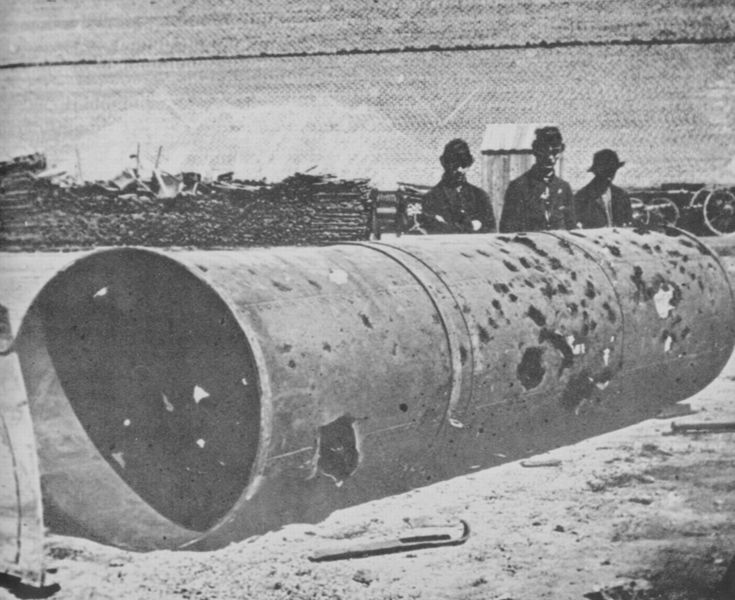
Titel: Rauchfang eines Rammschiffs der Rebellen
Künstler: Mathew B. Brady
Schlagwörter: dunkel, himmel, mann, meer, schatten, weiß, sand, geste, grau, hell, hintergrund, holz, hut, hüte, licht, männer, schwarz, dach, haus, herren, anzug, bärte, mützen, wand, arme, lang, stehen, steine, erde, feld, hütte, sonne, boden, drei, rund, räder, strand, arbeiten, mauer, geröll, kutsche, arbeiter, rad, schutt, wagen, häuschen, stämme, dick, metall, oberkörper, ring, foto, fotografie, photographie, roh, eisen, ruine, technik, groß, schraffur, loch, schwarzweiß, uniform, löcher, photo, verschränkt, helme, stapel, kanonenrohr, ansehen, fotographie, querschnitt, aufnahme, bau, fahrzeug, latte, dokument, grell, rohr, tonne, begutachten, röhre, leitung, daguerrotypie, pipeline, sad, männner, muybridge, arbeitskleidung, walze, schrott, einschusslöcher, metallrohr, sonnel, zerschossen, mezzotinto, 1870, schwarz weisss